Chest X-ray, PA view. Patient: 28 years old, sex M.
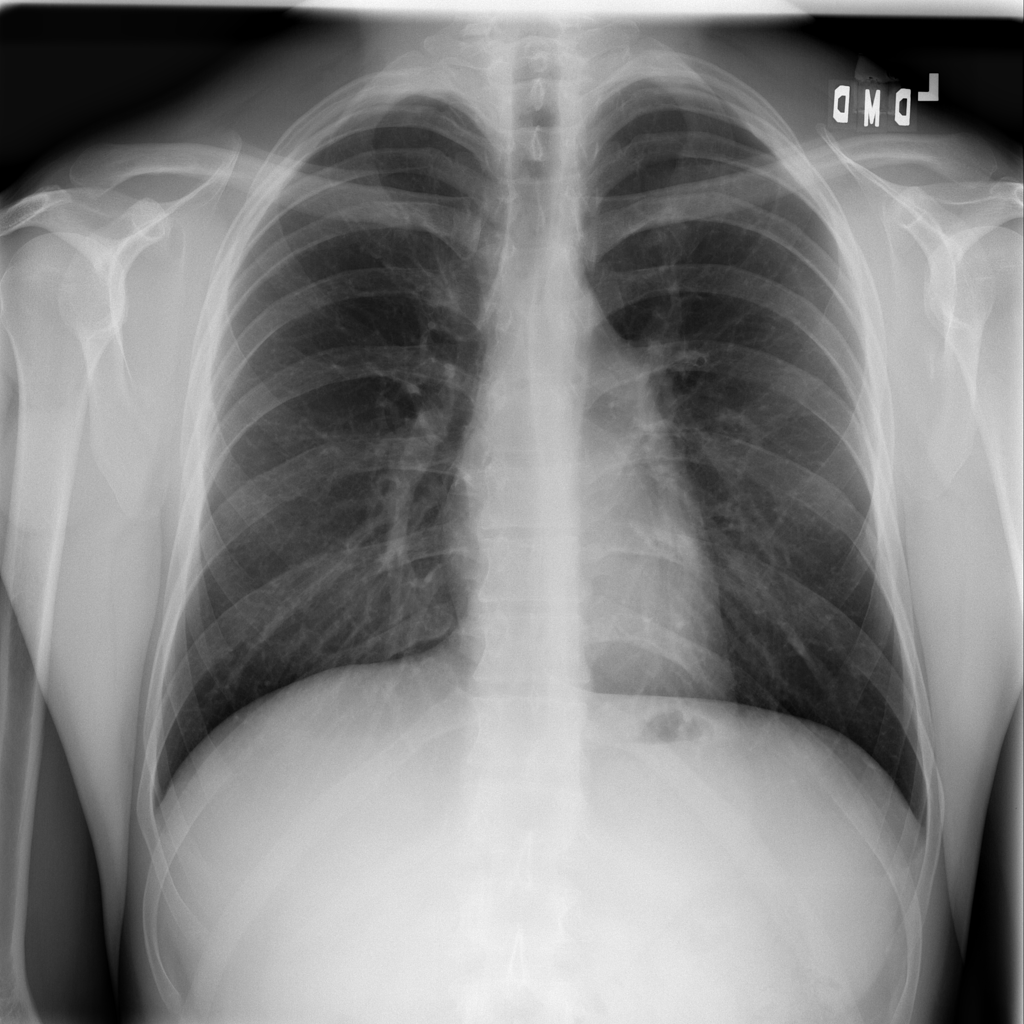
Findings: No Finding